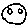
Label: moon